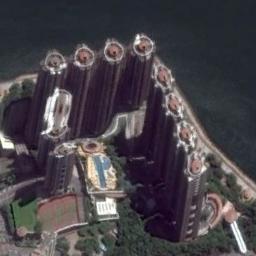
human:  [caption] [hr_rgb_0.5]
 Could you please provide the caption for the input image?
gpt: In a business district there are many tall buildings of different shapes and several roads with many cars  There is a river beside the buildings .

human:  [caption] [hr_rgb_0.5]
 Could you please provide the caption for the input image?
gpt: A commercial area with some orthogonal buildings is next to the waters while some sports areas and groves of trees are also in the commercial area .

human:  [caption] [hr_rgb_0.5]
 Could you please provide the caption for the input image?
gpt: The commercial area is next to the sea .

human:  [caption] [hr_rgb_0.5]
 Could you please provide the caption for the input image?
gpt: The tall building in the middle of the picture is a rectangle .

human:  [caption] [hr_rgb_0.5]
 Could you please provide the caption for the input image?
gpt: There are some buildings beside a lake on a commercial area .